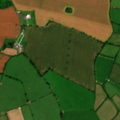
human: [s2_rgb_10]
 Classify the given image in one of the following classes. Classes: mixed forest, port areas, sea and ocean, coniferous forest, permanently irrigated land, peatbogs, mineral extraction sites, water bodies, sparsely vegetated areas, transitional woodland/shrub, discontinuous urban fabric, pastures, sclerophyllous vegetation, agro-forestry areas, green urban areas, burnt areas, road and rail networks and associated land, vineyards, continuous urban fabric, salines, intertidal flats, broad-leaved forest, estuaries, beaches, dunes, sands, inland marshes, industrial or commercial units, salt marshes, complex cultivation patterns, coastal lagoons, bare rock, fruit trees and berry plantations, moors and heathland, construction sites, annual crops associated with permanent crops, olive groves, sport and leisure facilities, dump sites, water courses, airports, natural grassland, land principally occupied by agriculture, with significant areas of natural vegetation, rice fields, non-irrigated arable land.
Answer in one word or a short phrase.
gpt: non-irrigated arable land, pastures